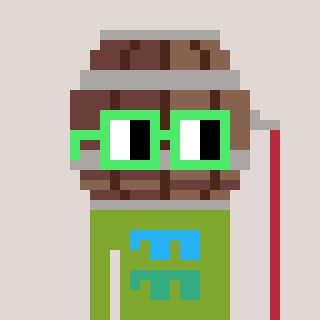
a pixel art character with square light green glasses, a wine barrel-shaped head and a slimegreen-colored body on a warm background